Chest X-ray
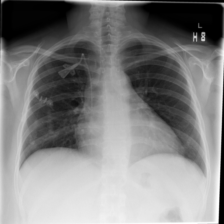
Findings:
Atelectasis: negative
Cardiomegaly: positive
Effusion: positive
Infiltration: negative
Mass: negative
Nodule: negative
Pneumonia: negative
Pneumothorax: negative
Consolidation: negative
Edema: negative
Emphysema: negative
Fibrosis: negative
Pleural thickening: negative
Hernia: negative